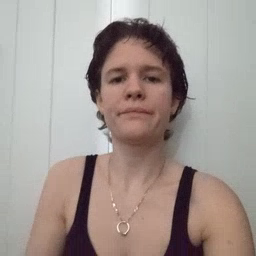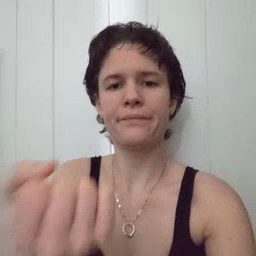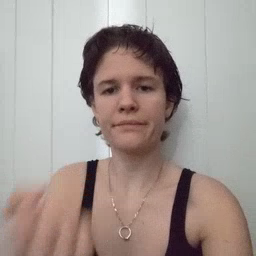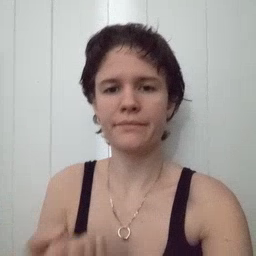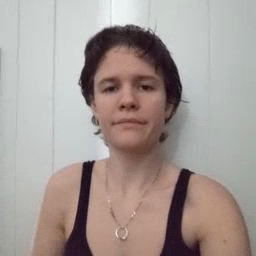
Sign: drawer